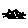
Label: cat